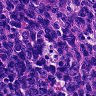
Metastatic tissue present: no